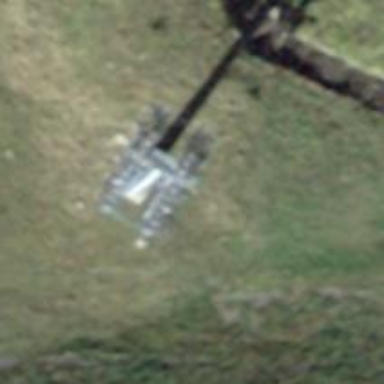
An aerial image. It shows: Pylon for aerialway.